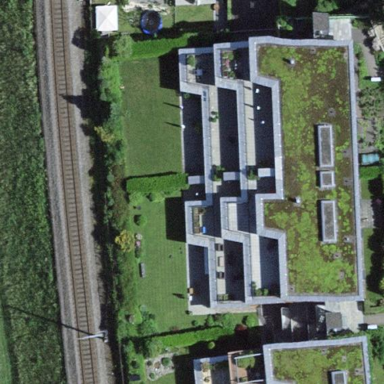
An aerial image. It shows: Terrace building.